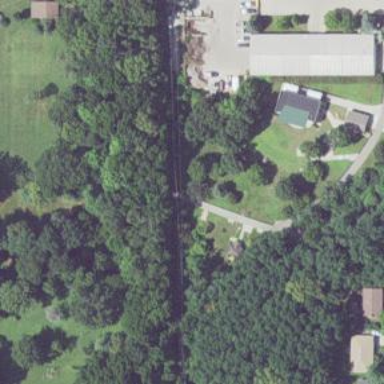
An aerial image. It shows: Paved path with asphalt surface.